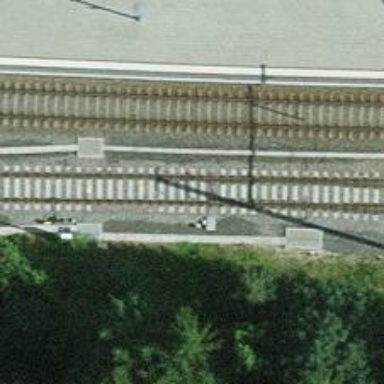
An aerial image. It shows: Railway switch.